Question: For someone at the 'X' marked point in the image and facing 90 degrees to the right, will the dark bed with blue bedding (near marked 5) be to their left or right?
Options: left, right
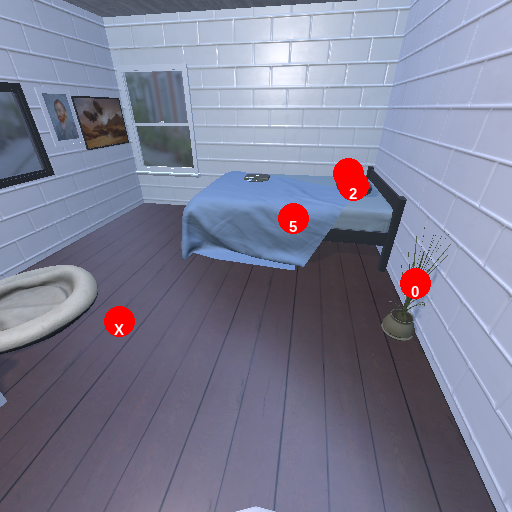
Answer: left